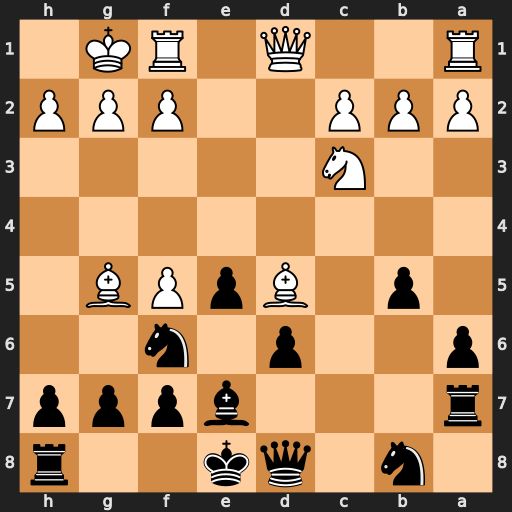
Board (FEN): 1n1qk2r/r3bppp/p2p1n2/1p1BpPB1/8/2N5/PPP2PPP/R2Q1RK1
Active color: b
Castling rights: k
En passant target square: -
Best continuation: Nxd5 Nxd5 Bxg5